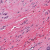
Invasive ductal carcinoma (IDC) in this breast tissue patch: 0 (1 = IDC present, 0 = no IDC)